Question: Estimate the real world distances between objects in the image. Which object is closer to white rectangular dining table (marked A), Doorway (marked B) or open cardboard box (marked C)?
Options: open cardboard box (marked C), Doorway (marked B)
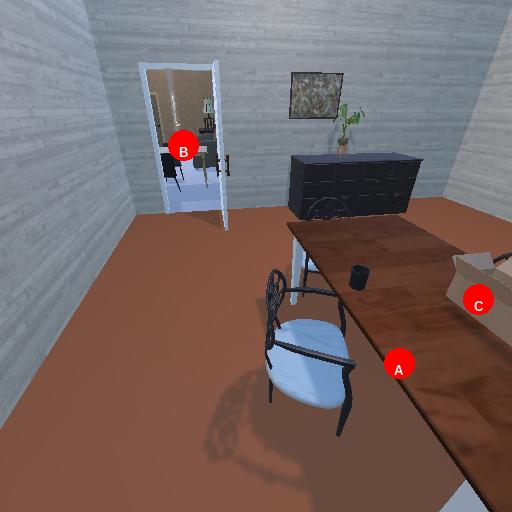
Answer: open cardboard box (marked C)